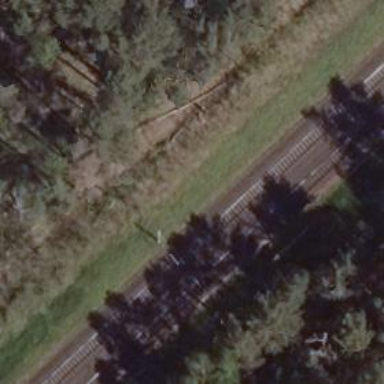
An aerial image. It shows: Milestone along the railway track with catenary mast.